Question: I am trying to create a custom tab in my Build reports. I followed this <URL> given under teamcity manual. But the tab simply does not appear for me. What am I doing wrong?
I see an entry being created in the config/main-config.xml like this. But still this does not help me showing the specific tab.
'''
<report-tab title="Koverage" basePath="/usr/braga/helloworld" startPage="braga.html" />
'''

By the way, I am trying to integrate the .html generated for rcov code coverage gme within my Rails project.
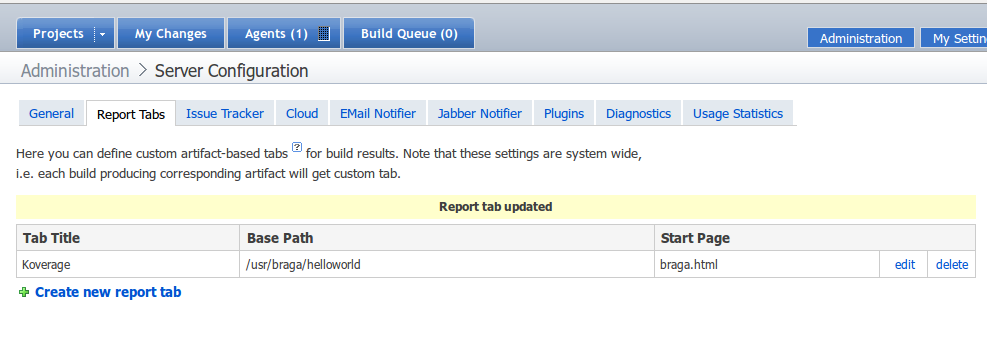
Answer: I finally found out what I was doing wrong. Actually, I have to first create artifacts and have them saved in the artifact directory. Then, I will have to include those artifacts in the build I choose. The base path has be "." (meaning current directory) and the filename can be index.html. Here is a screenshot after I configured it.